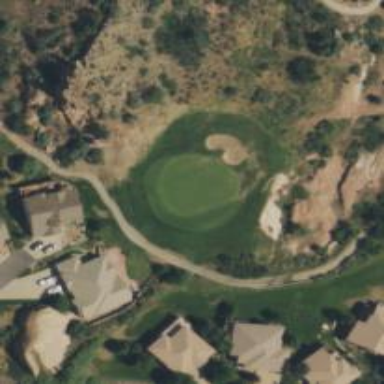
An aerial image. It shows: Golf hole.